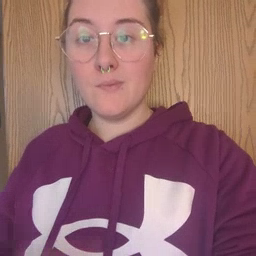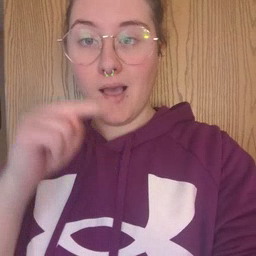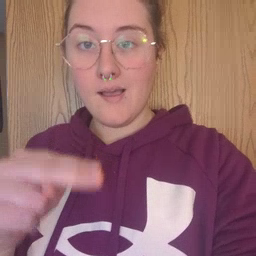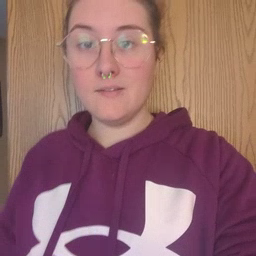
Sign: ride